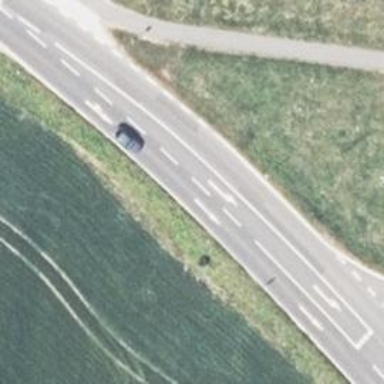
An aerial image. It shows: Primary road with asphalt surface.